Question: I am making an app where I need to display an image in a modal screen. In my xib, I made the UIImage view the full size of the screen. when the image displays, it is centered within the screen. This works fine on the iPhone5. However, When I revert back to the 4s to Test, I cant seem to shrink the Image view no matter what I do to make the image centered in the screen resulting in the image displaying half way off the page because the image view is too large for the screen. the scroll view seems to resize correctly and I am not sure why the image wiew will not.
Screen shot of the symptom on the 4s
Relevant code below:
'''
[self.scrollView setZoomScale:self.scrollView.minimumZoomScale animated:YES];
[self.myView setTranslatesAutoresizingMaskIntoConstraints:YES];
[self.scrollView setTranslatesAutoresizingMaskIntoConstraints:YES];
[self.imageView setTranslatesAutoresizingMaskIntoConstraints:YES];
NSURL *url = [NSURL URLWithString:self.myImage];
NSData *data = [NSData dataWithContentsOfURL:url];
img = [[UIImage alloc] initWithData:data];
[[NSNotificationCenter defaultCenter] addObserver:self selector:@selector(orientationChanged:) name:UIDeviceOrientationDidChangeNotification object:nil];
[self.scrollView setZoomScale:self.scrollView.minimumZoomScale animated:YES];
CGSize imageSize = [self currentScreenBoundsDependOnOrientation];
self.imageView.frame = self.myView.bounds ;
self.scrollView.frame = self.myView.bounds;
imageWithAlignmentRectInsets:UIEdgeInsetsMake(0, 0, 20, 20);
'''
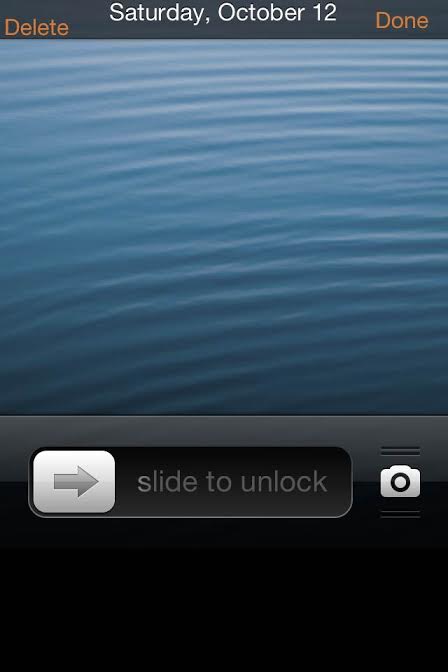
Answer: There are many things that could go wrong.
1. Make sure autoresizesSubviews is set to NO on the scrollView or autoresizingMask on the imageView is set to none (you don't want the imageView.frame to change when scrollView.frame changes).
2. Are you sure you want the image centered? If an image is centered and the image view is smaller than it (which is probably the case on iphone 4), then obviously part of the image will be hidden. Are you sure you don't want the contentMode be set to UIViewContentModeScaleAspectFit? Or even better, are you sure you don't want the imageView to have the same size as the image and use the scrollView to view the image?